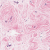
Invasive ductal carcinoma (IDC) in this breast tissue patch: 0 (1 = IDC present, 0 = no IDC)